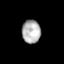
Tissue: lung
Cell type: Endothelial cells
Senescence score: 0.5511
Nuclear area (px): 426
Mean DAPI intensity: 177.376